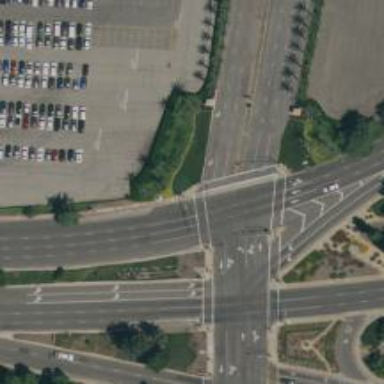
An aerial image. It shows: Solid stop line on the road.